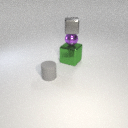
small gray metal cube above large green metal cube